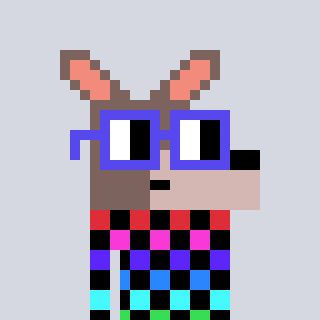
a pixel art character with square blue glasses, a kangaroo-shaped head and a peachy-colored body on a cool background